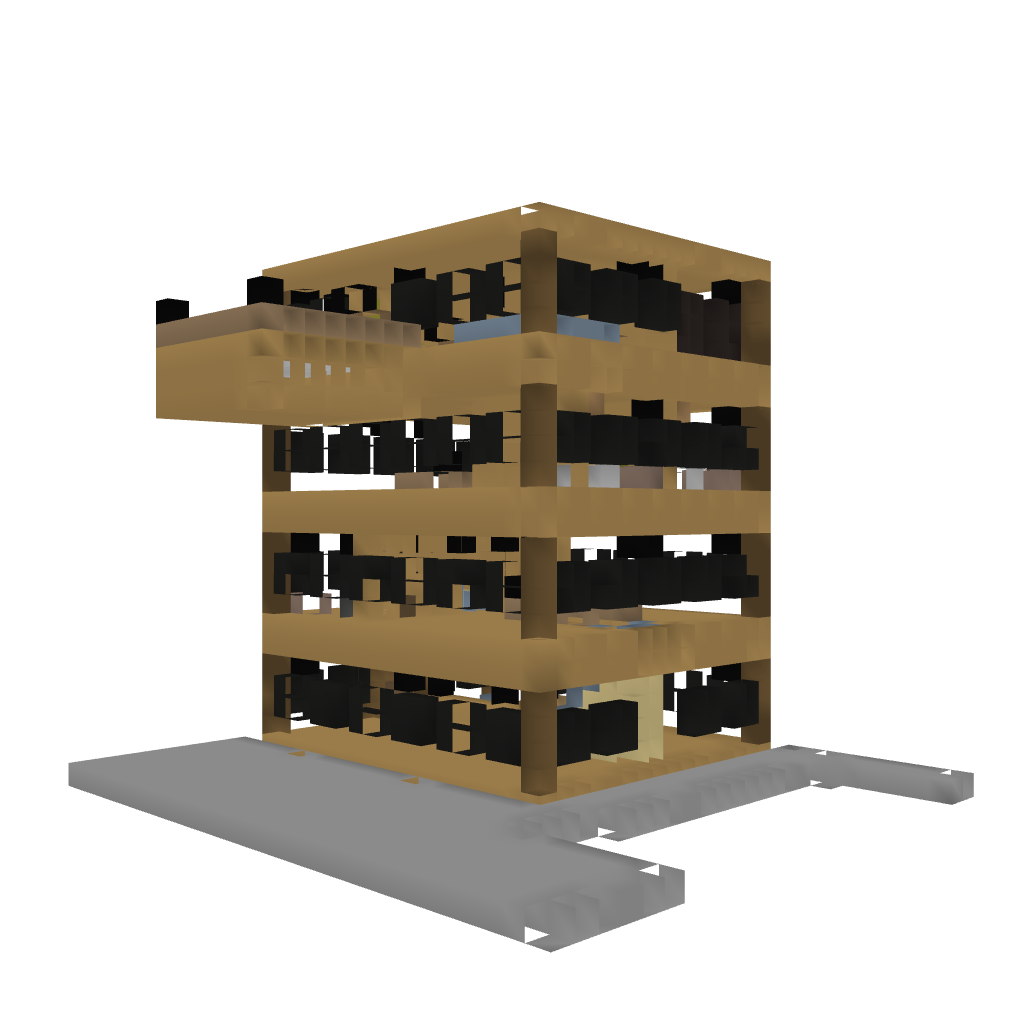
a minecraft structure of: the-luxus-home